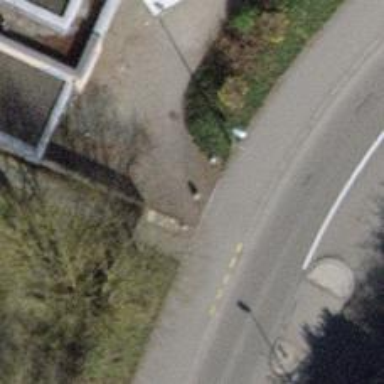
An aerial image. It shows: Bollard barrier.